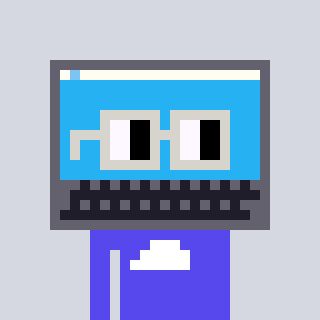
a pixel art character with square light gray glasses, a laptop-shaped head and a computerblue-colored body on a cool background